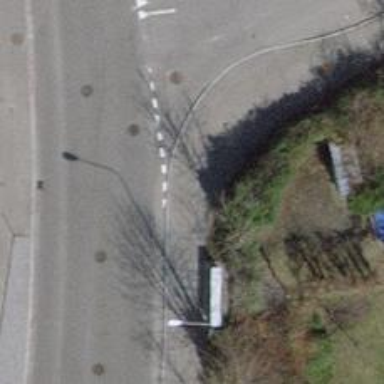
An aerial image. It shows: Asphalt sidewalk.